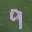
Label: 9